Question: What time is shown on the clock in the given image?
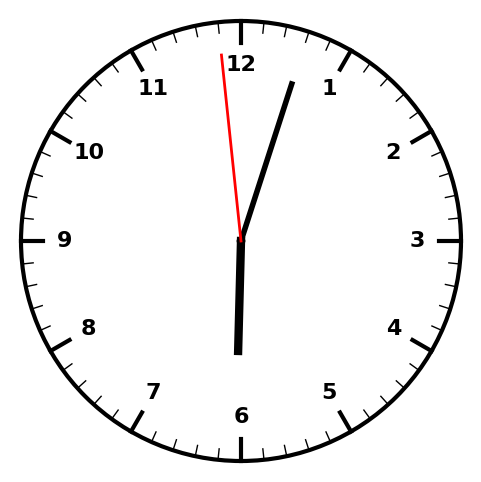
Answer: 06:02:59